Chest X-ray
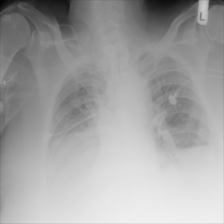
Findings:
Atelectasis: negative
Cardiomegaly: negative
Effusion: negative
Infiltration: negative
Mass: negative
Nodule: negative
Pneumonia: negative
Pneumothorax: negative
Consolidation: negative
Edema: negative
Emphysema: negative
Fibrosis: negative
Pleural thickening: negative
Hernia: negative